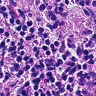
Metastatic tissue present: yes